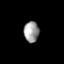
Tissue: prostate
Cell type: Endothelial cells
Senescence score: 0.7219
Nuclear area (px): 302
Mean DAPI intensity: 159.477